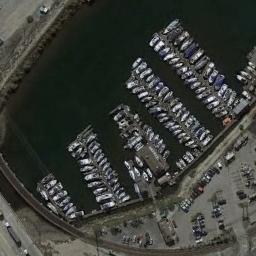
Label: harbor